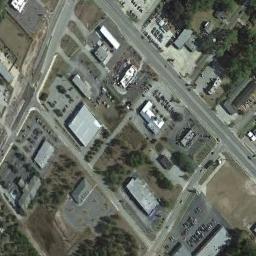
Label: medium_residential